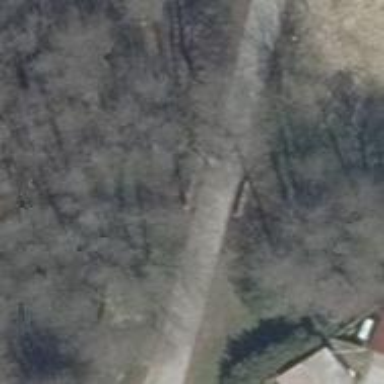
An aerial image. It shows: Culvert tunnel.